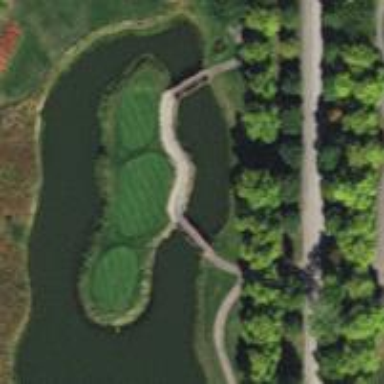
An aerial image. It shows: Service road that includes bridge over golf cart path.